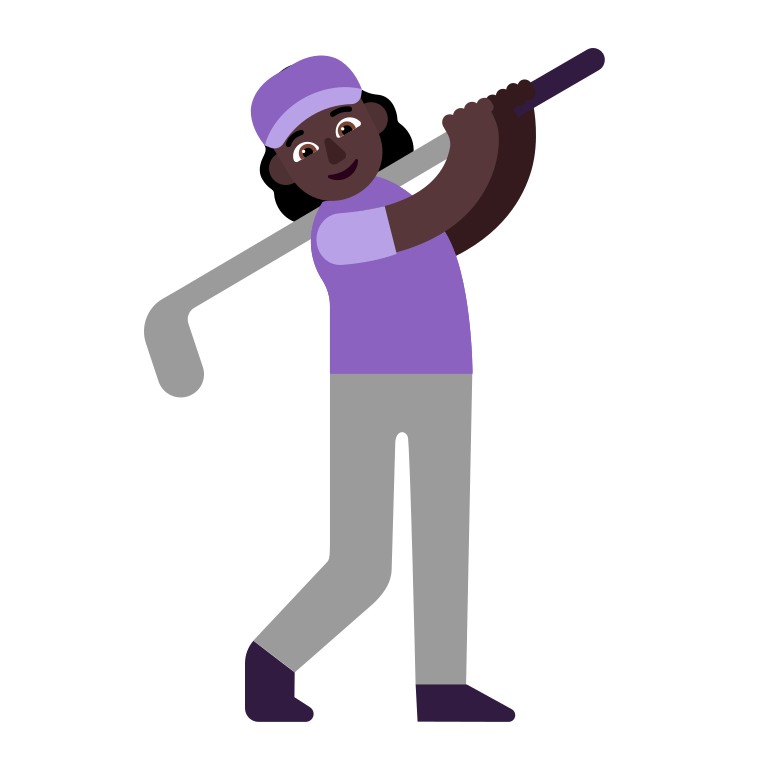
woman golfing flat dark